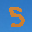
Label: 5